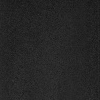
Atmospheric dust classification: dusty